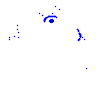
Particle: pion